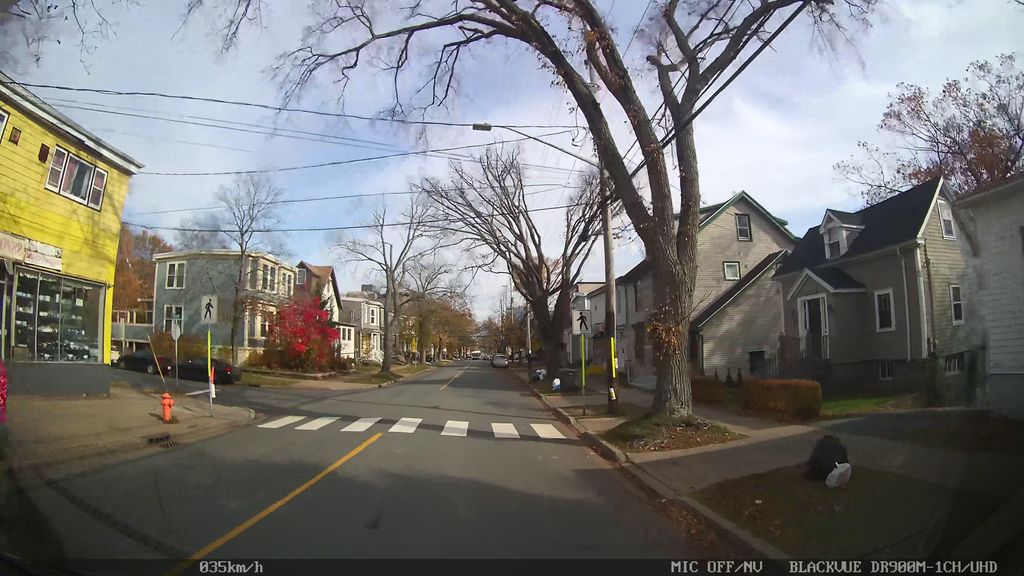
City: halifax